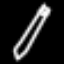
Label: pencil